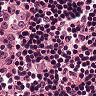
Metastatic tissue present: no